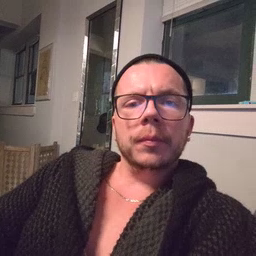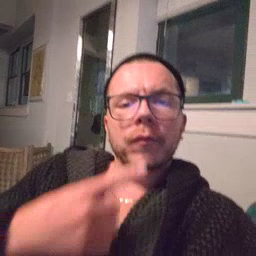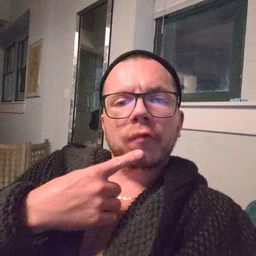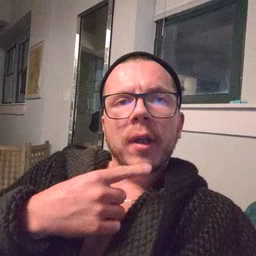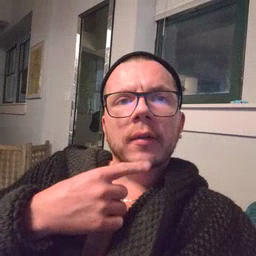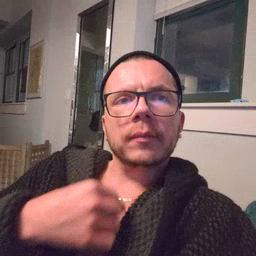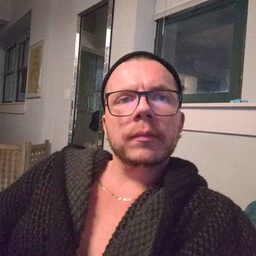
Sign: red